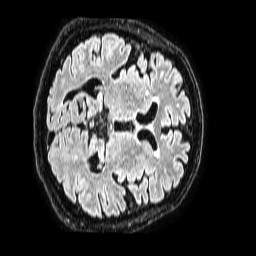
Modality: FLAIR
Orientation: axial
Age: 63
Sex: male
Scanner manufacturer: philips
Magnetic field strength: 1.5 T
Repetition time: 4.8 s
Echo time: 0.3 s